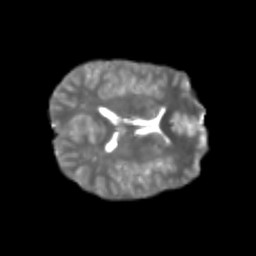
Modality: T2w
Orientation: axial
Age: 20
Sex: male
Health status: healthy
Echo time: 0.074 s